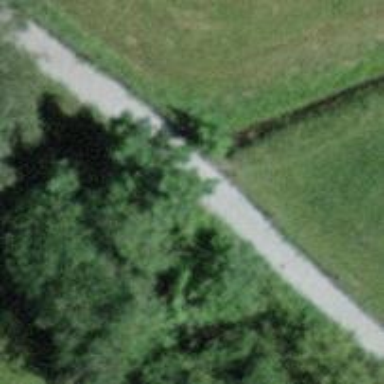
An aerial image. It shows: Bridged bridleway with fine gravel surface.